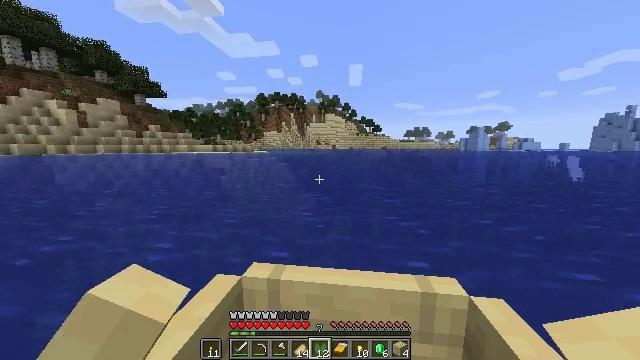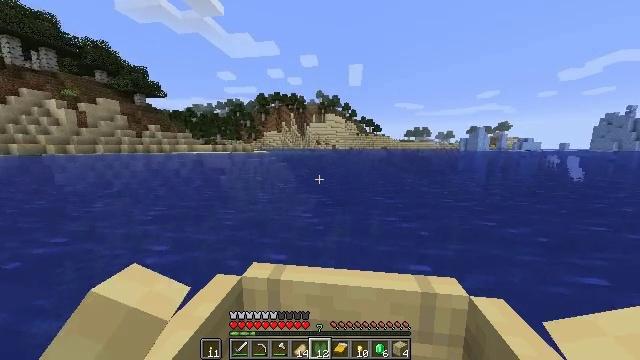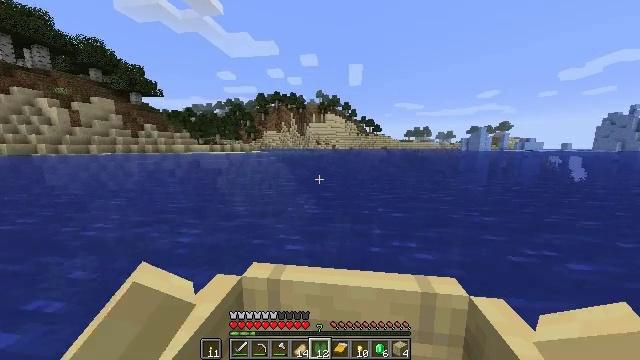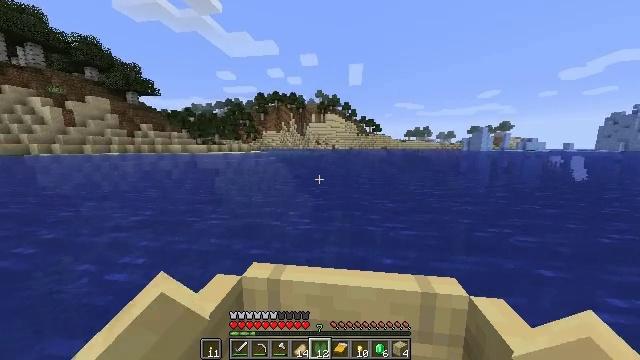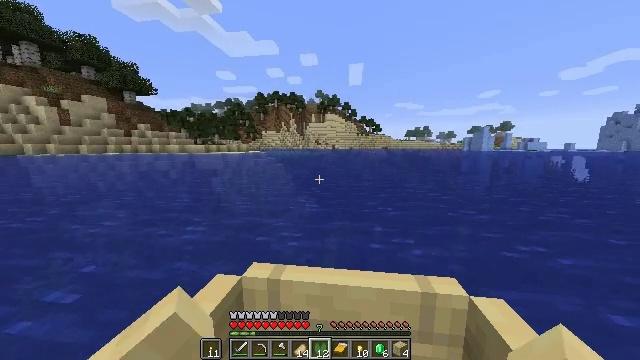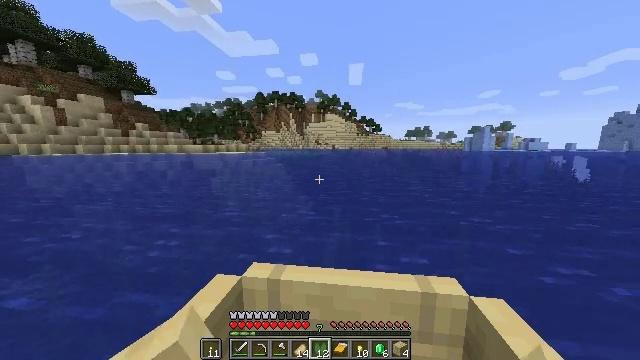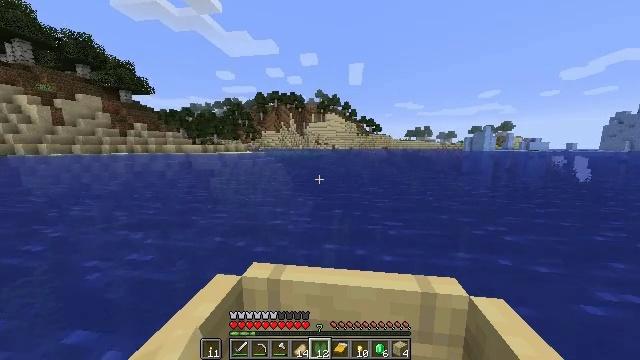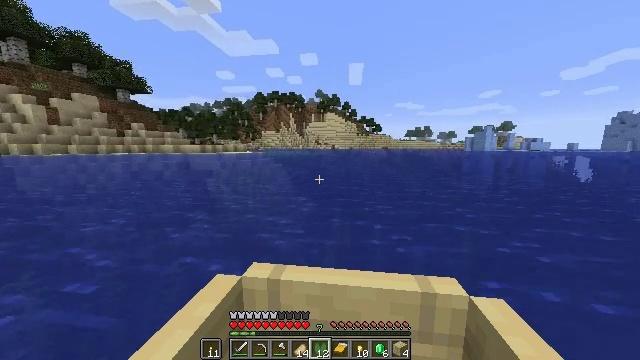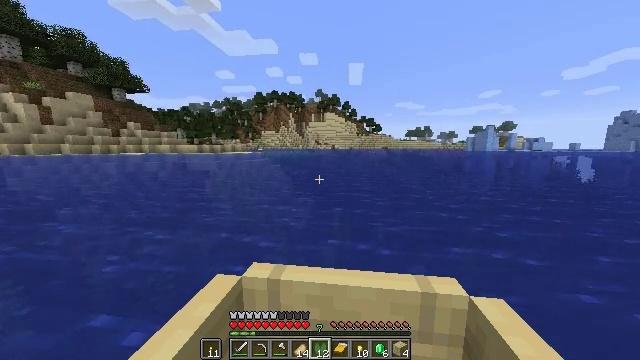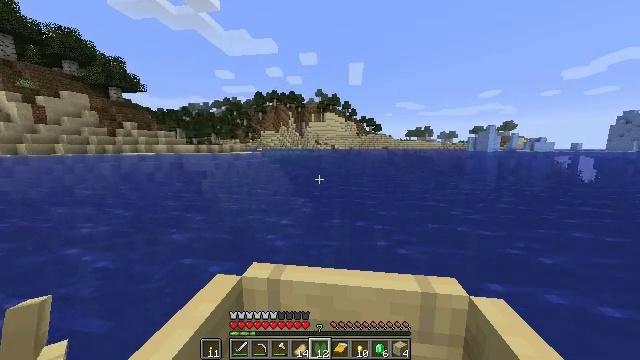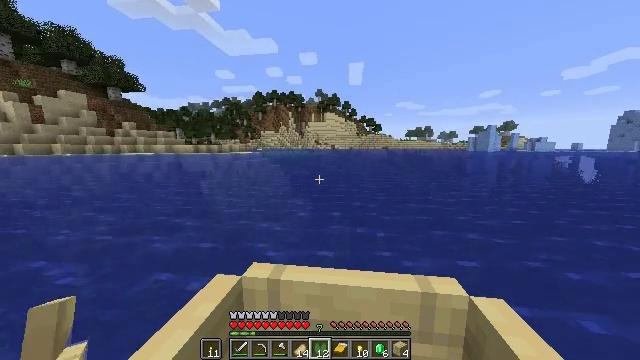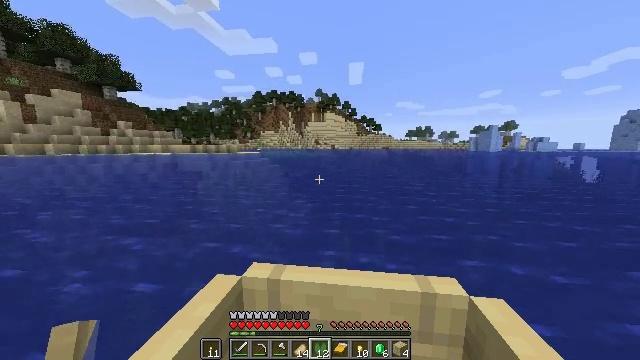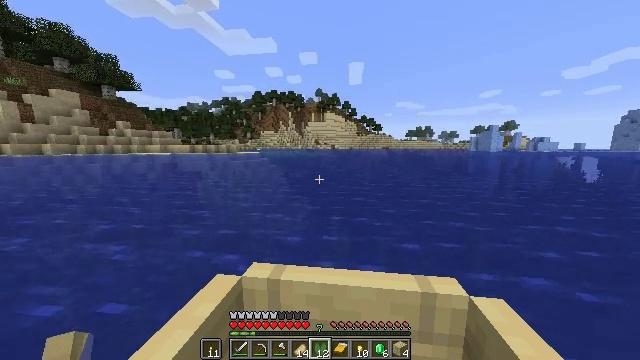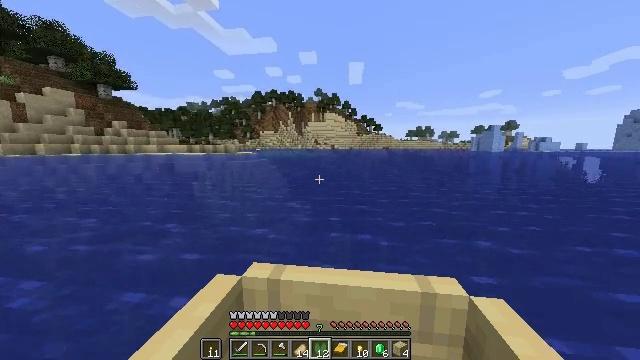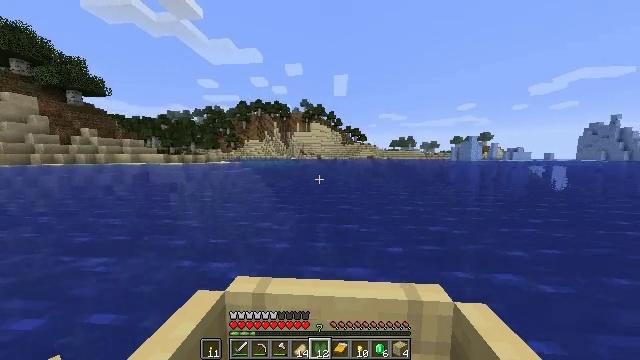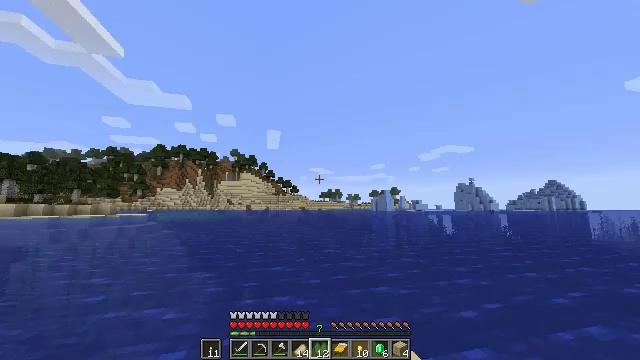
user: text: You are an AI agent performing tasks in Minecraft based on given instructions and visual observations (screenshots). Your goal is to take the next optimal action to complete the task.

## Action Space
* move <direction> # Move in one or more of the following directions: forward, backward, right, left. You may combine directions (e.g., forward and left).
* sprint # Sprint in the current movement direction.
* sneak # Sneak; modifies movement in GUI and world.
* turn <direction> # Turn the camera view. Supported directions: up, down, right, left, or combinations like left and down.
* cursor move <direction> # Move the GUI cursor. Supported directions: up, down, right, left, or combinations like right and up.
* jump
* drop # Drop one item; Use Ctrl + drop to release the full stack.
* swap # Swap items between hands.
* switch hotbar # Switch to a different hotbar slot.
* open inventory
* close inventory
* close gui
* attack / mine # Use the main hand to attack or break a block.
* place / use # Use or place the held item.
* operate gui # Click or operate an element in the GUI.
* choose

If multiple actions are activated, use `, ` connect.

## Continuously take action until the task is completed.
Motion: motion action
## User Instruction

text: Remove a lily pad from the inventory.
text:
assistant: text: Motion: move forward, sprint
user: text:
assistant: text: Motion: move forward, sprint
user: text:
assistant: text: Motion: move forward, sprint
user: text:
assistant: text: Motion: move forward, sprint
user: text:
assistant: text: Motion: move forward, sprint
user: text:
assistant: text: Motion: move forward, sprint
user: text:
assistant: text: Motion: move forward, sprint
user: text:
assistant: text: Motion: move forward, sprint
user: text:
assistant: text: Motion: move forward, sprint
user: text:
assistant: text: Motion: move forward, sprint
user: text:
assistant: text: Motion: move forward, sprint
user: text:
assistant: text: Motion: move forward, sprint
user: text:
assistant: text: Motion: move forward, sprint
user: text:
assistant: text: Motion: move forward, sprint, turn right and up
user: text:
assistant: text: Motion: move forward, sprint, turn right and up
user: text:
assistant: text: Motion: move forward, sprint, turn right and up
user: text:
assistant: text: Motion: move forward, sprint
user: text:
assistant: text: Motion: move forward, sprint
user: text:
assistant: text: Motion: move forward, sprint
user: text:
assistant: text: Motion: move forward, sprint
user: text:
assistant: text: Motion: move forward, sprint, turn right
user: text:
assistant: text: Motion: move forward, sprint
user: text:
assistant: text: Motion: move forward, sprint, turn left and down
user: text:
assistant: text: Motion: move forward, sprint, turn left and down
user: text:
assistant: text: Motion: move forward, sprint, turn left
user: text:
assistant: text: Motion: move forward, sprint, turn right, attack / mine
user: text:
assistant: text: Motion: move forward, sprint, turn right, attack / mine
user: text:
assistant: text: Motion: move forward, sprint, turn right, attack / mine
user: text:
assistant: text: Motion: move forward, sprint, turn up
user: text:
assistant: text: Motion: move forward, sprint, turn right and up, attack / mine